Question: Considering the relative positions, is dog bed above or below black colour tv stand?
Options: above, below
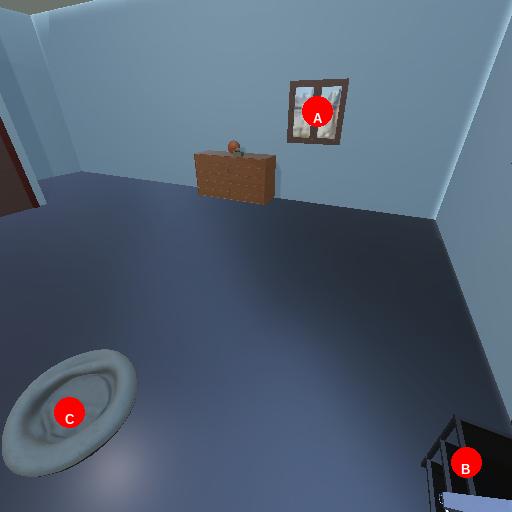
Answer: above